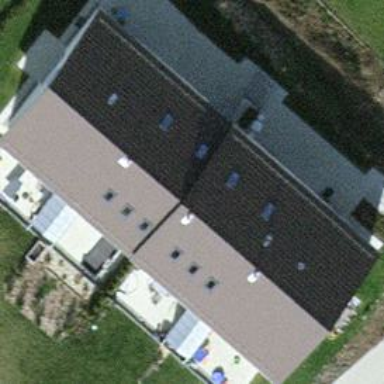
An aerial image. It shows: Terrace-style building with gabled roof.